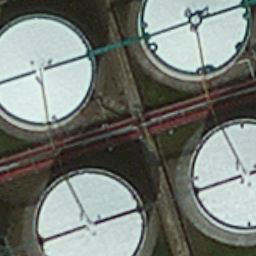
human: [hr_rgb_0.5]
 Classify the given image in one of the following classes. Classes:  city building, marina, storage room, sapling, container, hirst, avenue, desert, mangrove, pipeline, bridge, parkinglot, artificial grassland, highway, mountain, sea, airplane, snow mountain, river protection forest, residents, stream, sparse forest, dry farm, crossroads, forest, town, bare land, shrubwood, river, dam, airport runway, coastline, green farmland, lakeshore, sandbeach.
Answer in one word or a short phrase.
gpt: storage room